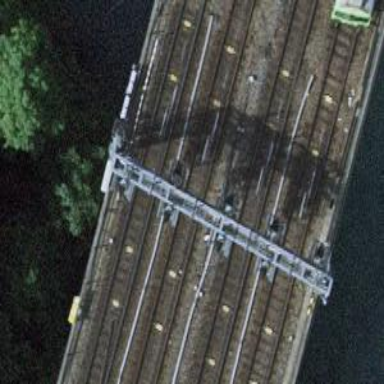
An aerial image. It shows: Railway signal.